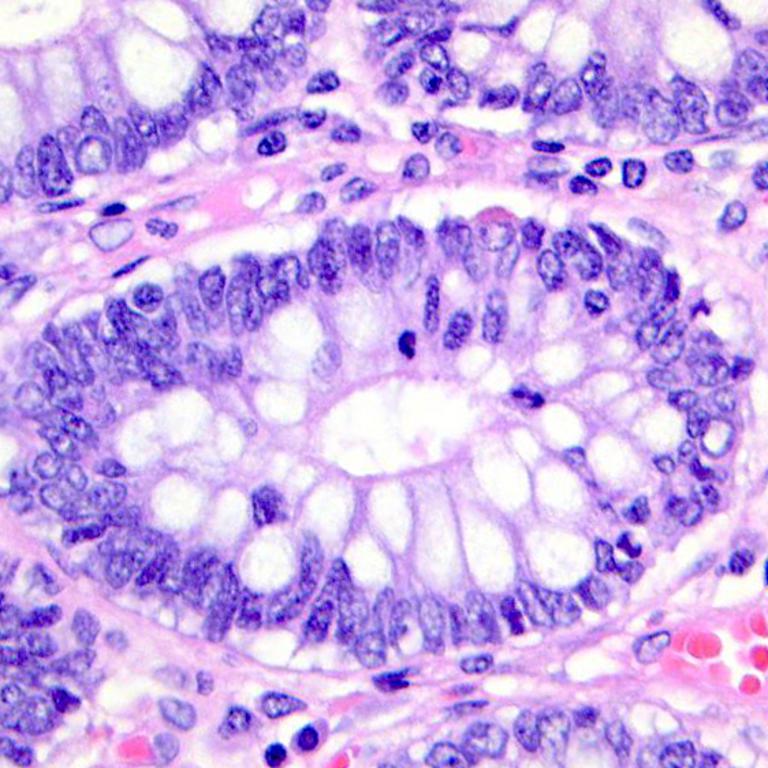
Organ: colon
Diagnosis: benign